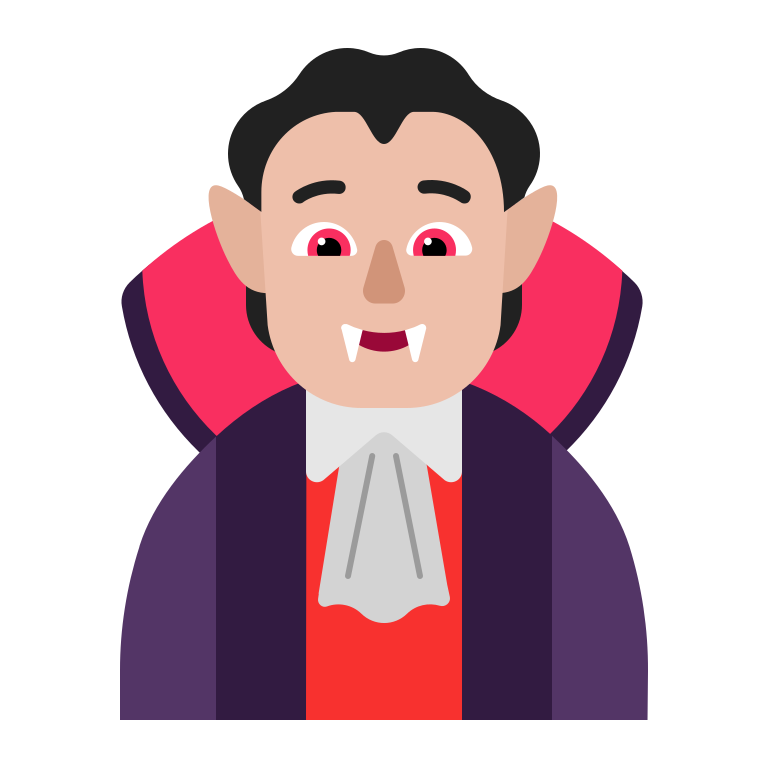
person vampire flat  light